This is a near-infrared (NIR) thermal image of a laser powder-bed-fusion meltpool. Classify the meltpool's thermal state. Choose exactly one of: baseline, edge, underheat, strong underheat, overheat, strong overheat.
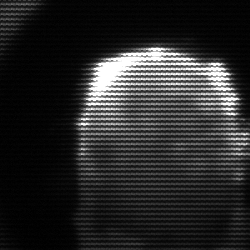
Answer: baseline